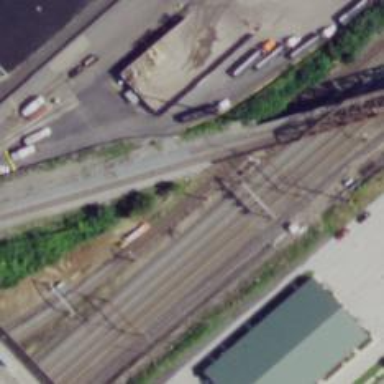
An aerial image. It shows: Railway bridge.